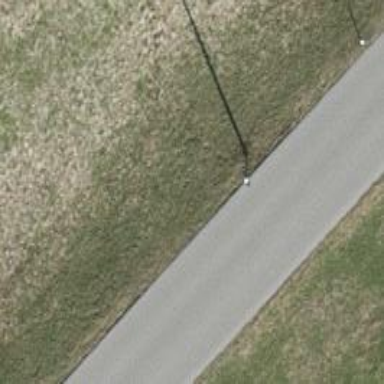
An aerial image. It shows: Minor power line.